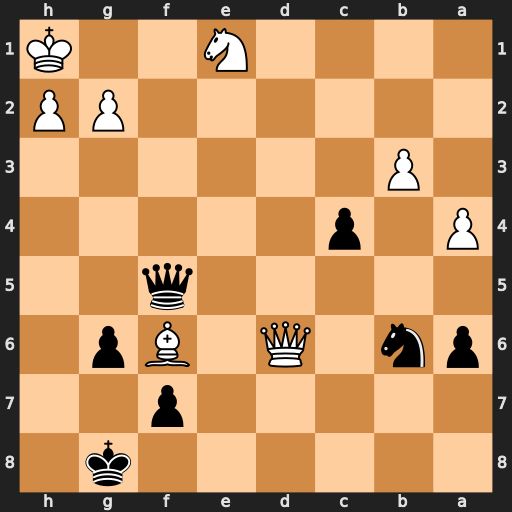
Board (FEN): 6k1/5p2/pn1Q1Bp1/5q2/P1p5/1P6/6PP/4N2K
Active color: b
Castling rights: -
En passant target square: -
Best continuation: Qf1#